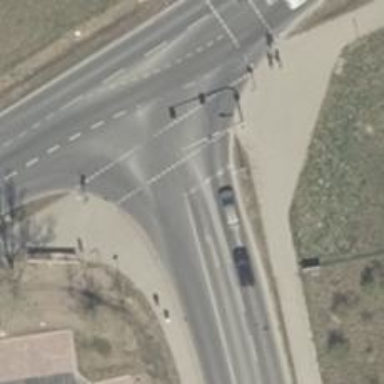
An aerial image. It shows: Road with traffic signals.